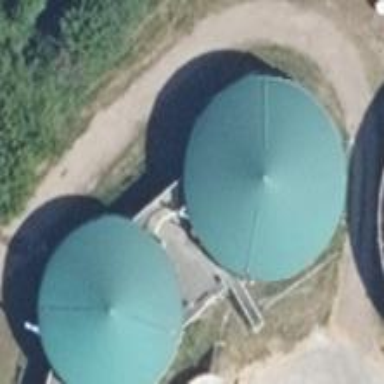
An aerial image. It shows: Digester building.